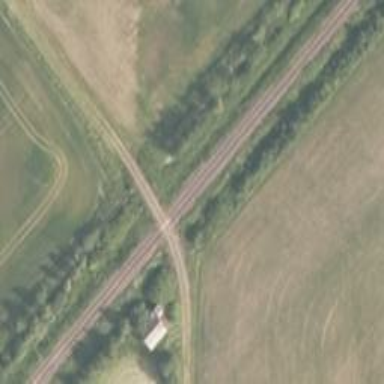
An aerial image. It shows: Level crossing with saltire markings.